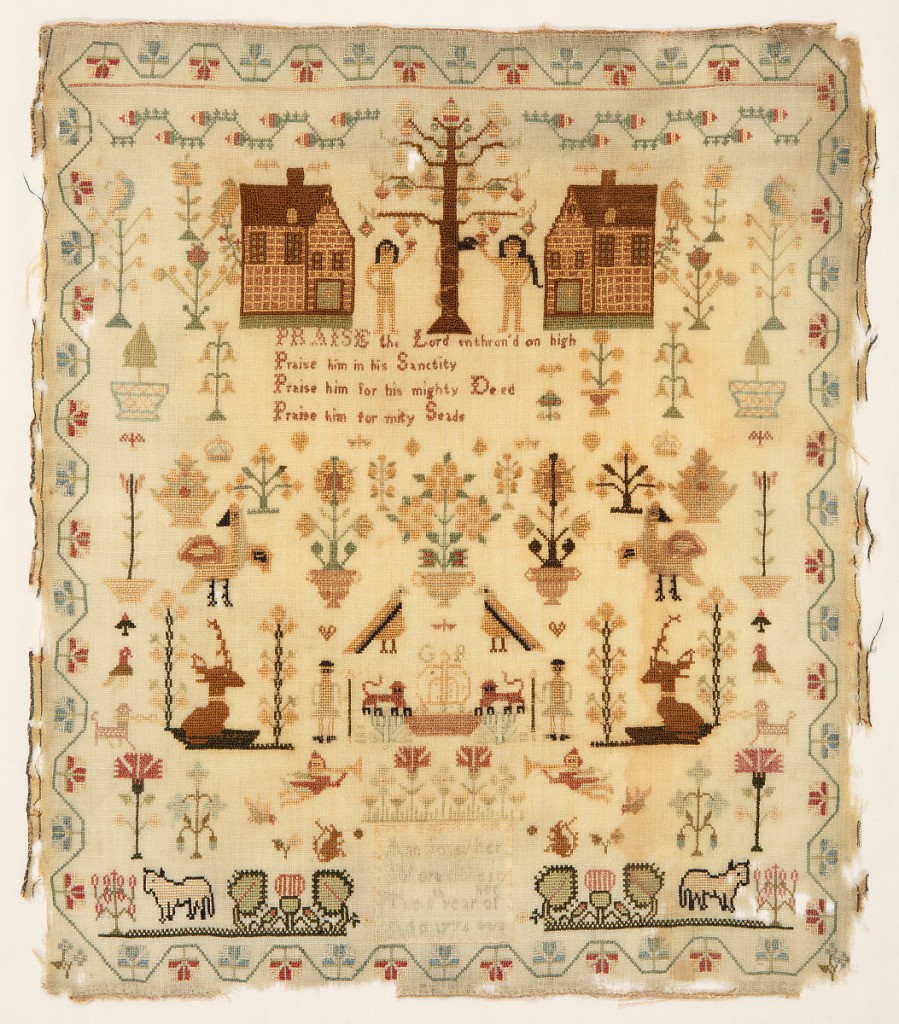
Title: Sampler
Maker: Ann Jones
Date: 1776
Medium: linen, silk, wool Technique: embroidered in cross and satin stitch on plain weave
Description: Embroidered sampler with Adam and Eve under a fruited tree and flanked by two brick houses. Inscription below. Various spot motifs include birds, stags, angels, plants, and flowers in bowls.

Praise the Lord enthron'd on high
Praise him in his Sanctity
Praise him for his mighty Deed
Praise him for mity Seads